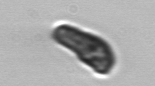
Label: Pseudochattonella_farcimen